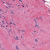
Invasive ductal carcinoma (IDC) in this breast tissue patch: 0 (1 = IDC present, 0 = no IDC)